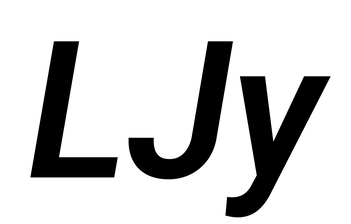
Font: Roboto-Italic_SemiBold_Italic